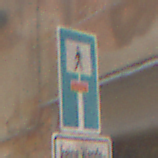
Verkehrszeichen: SackgasseFussgaengerDurchlaessig
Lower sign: HinweisGeaenderteVorfahrtVerkehrsfuehrungVerkehrsregelung3
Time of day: Midday
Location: Outdoor (Urban)
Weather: Clear
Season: NotSpecified
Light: Natural